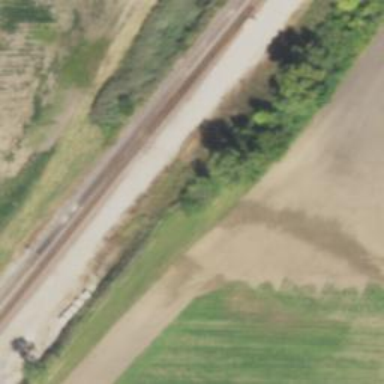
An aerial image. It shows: Abandoned railway.